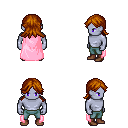
a pixel art fantasy rpg character, male body template, dark elf, purple skin, pink cape, teal pants, brunette loose hair, brown shoes, four views (front, back, left, right), 2x2 character sprite sheet, small pixel art, hard edges, no anti-aliasing